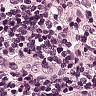
Metastatic tissue present: no